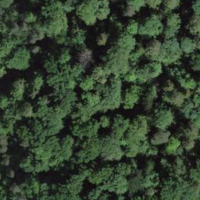
EUNIS habitat code: 53
Species observed at this site:
Fagus sylvatica